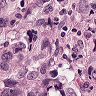
Metastatic tissue present: yes